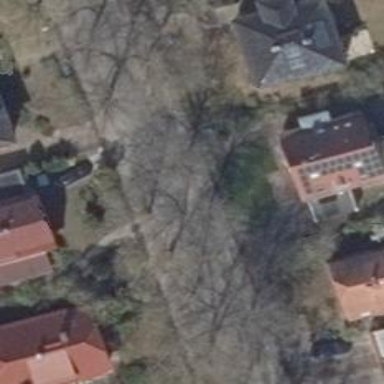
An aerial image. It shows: Footway.